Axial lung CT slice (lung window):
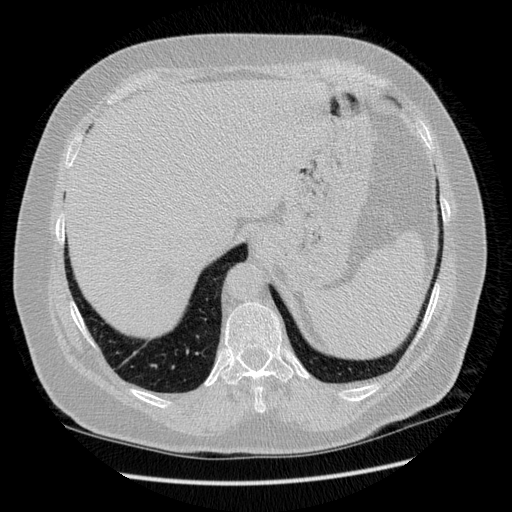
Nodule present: no